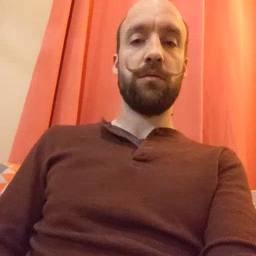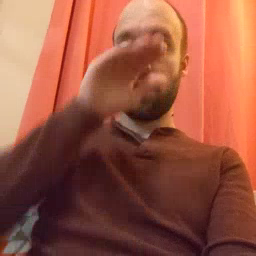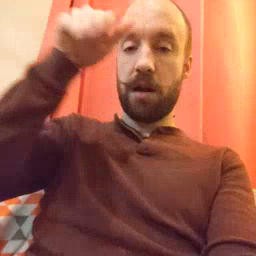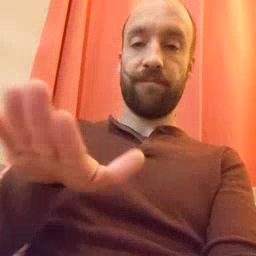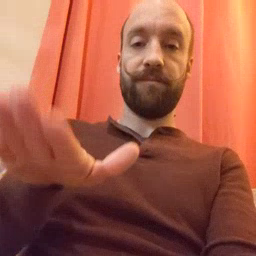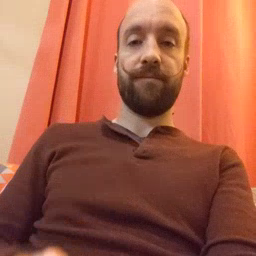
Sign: elephant